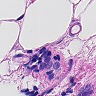
Metastatic tissue present: yes